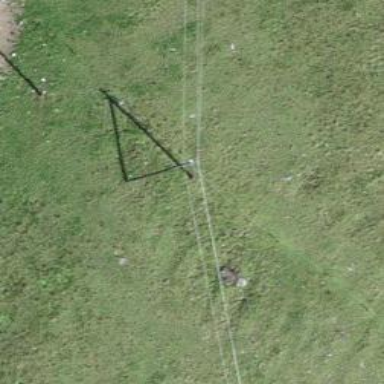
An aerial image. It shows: Minor power line.